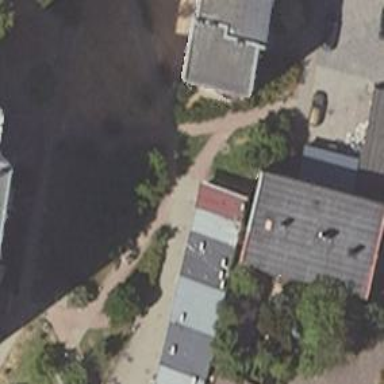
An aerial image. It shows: Beauty shop.